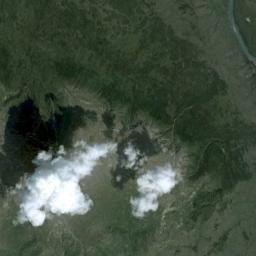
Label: cloud